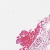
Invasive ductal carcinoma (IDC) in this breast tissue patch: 0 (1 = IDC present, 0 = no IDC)